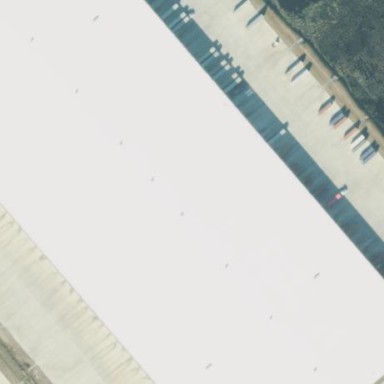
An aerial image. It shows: Warehouse building.